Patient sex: F
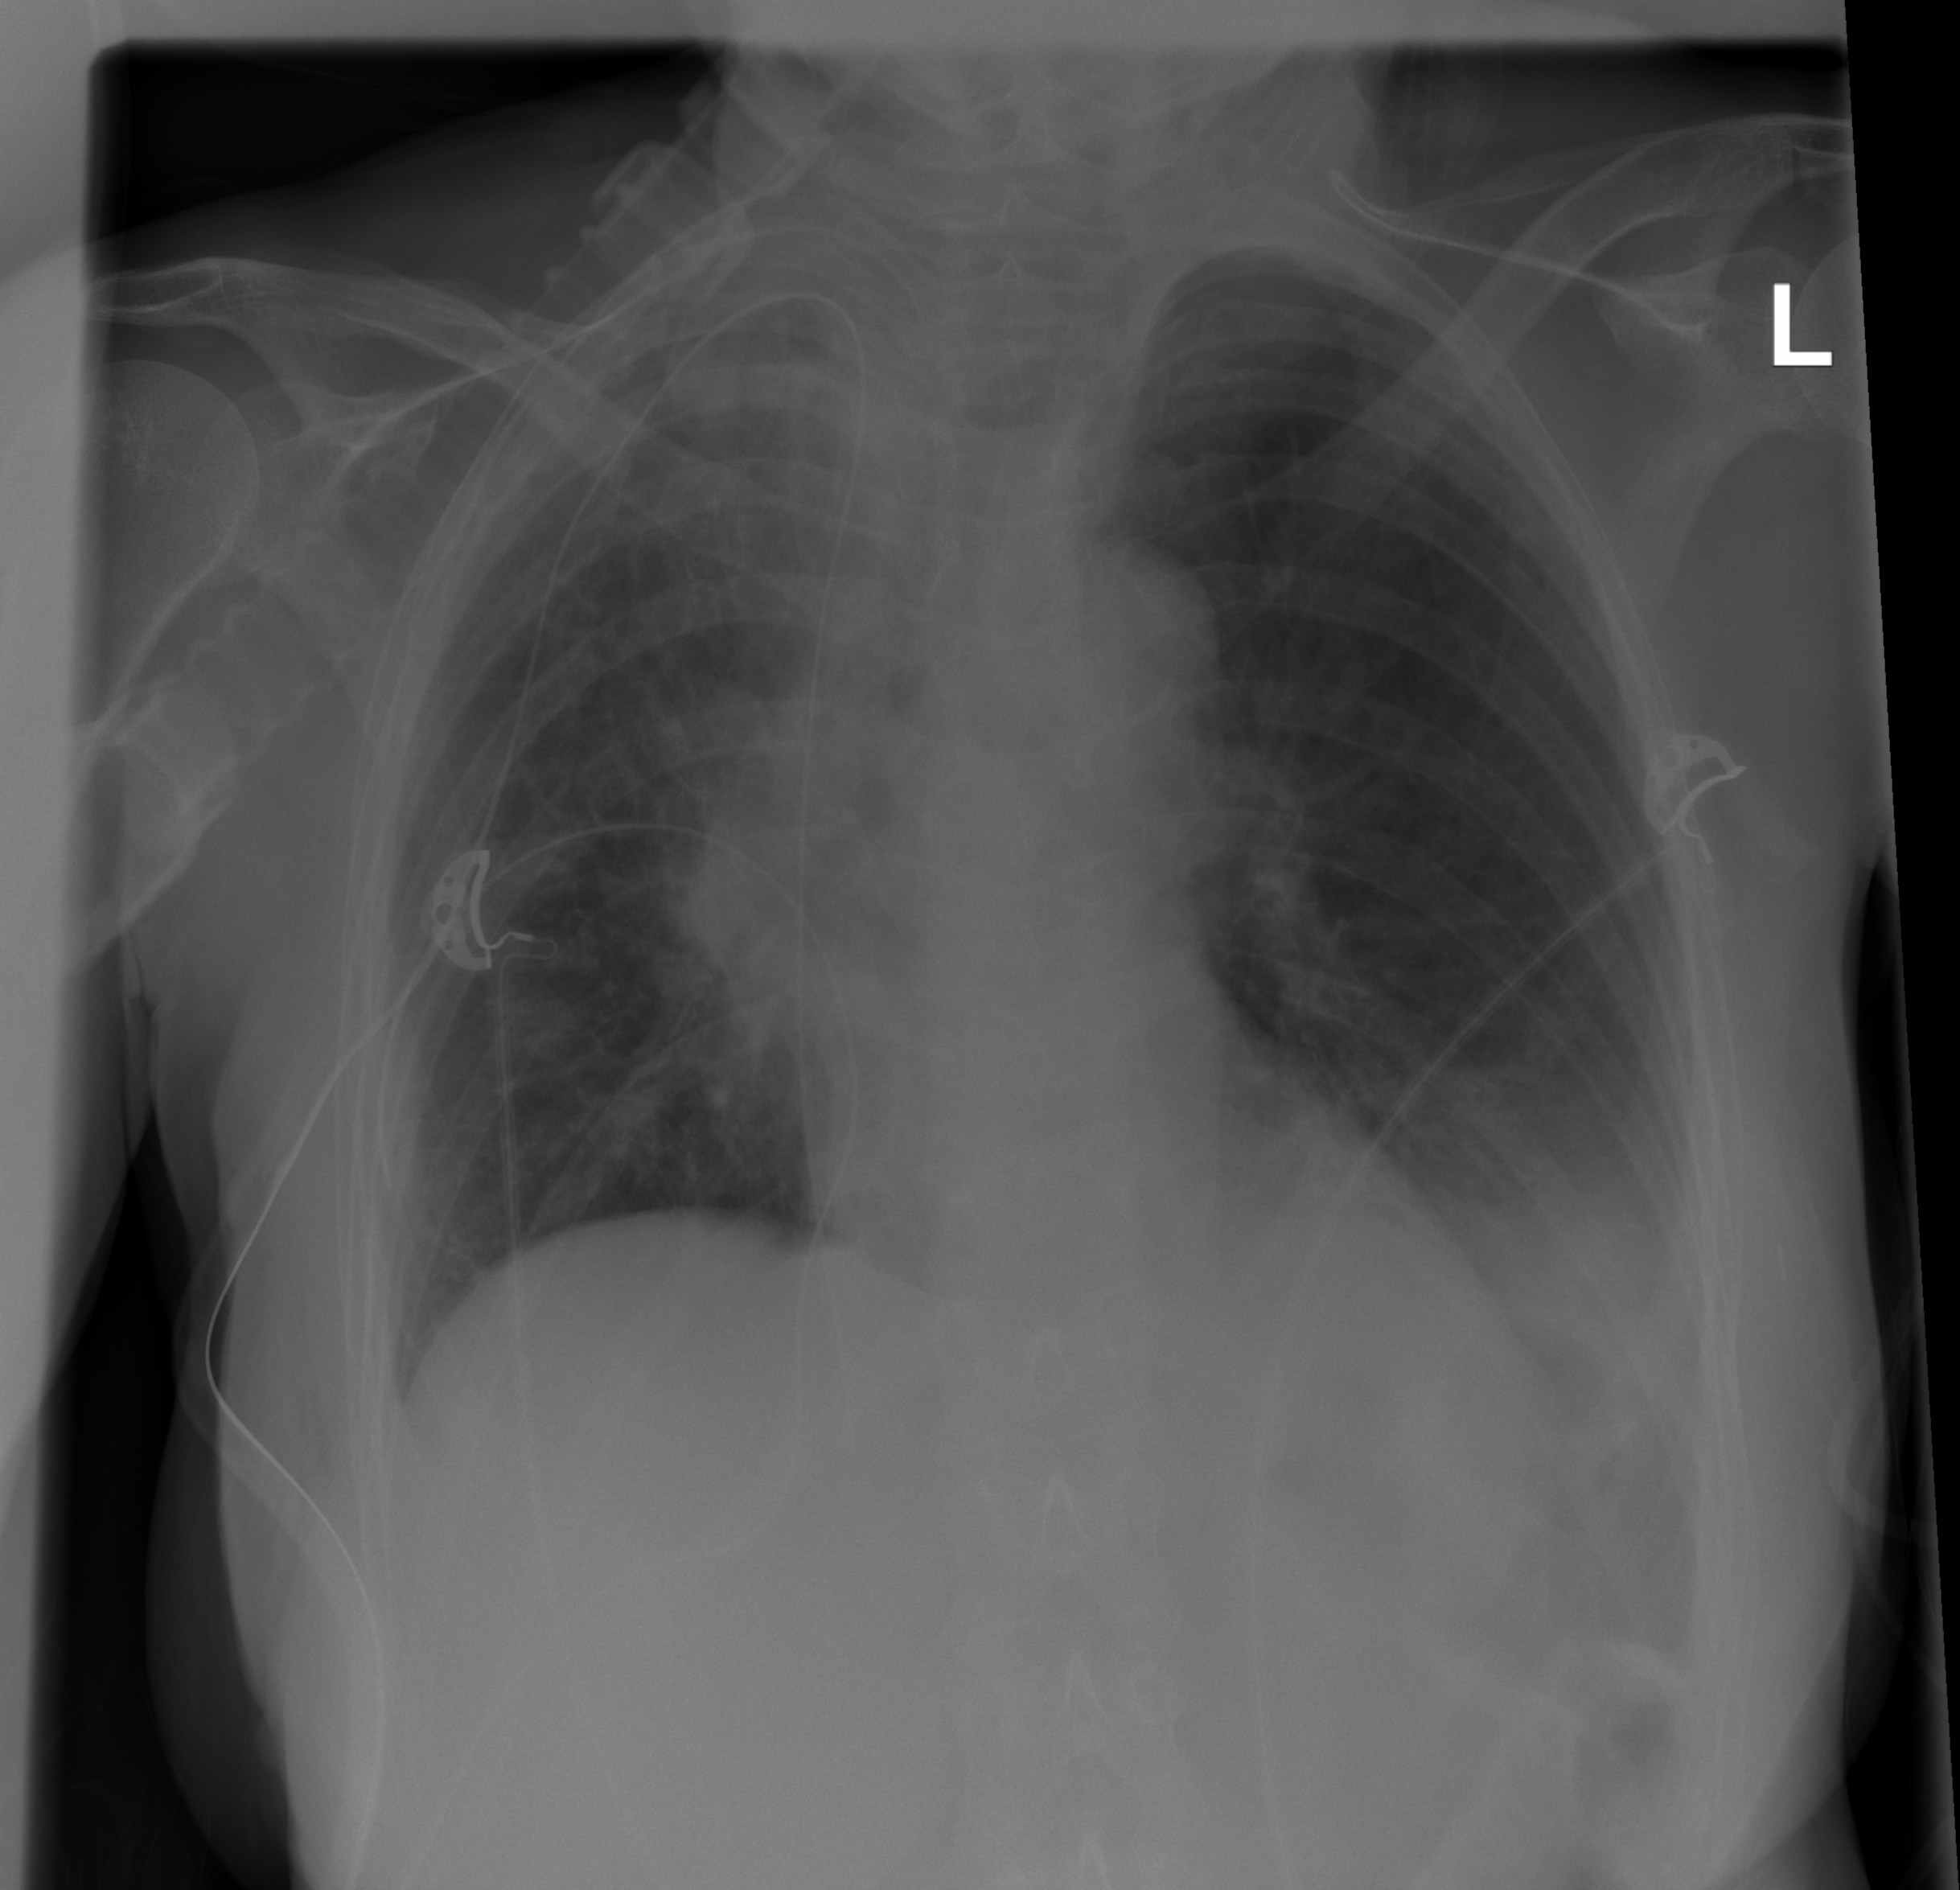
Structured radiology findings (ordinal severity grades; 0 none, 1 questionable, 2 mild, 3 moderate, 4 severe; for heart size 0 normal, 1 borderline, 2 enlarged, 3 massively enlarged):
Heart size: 0
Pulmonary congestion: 0
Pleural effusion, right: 2
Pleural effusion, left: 1
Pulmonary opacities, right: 1
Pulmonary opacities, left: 0
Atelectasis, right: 1
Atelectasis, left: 1